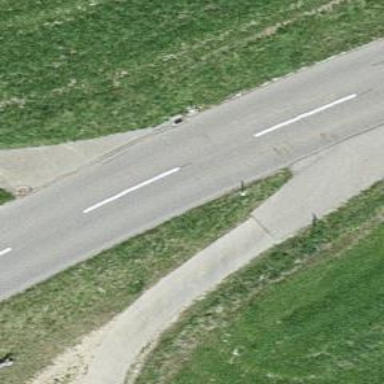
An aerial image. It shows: Tertiary road.